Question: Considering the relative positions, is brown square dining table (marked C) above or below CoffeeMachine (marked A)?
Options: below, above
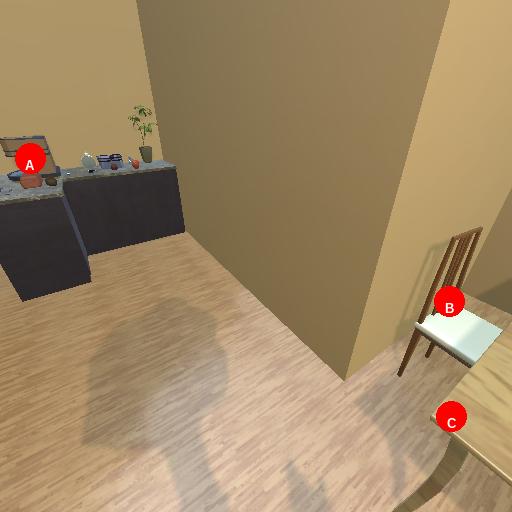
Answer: below